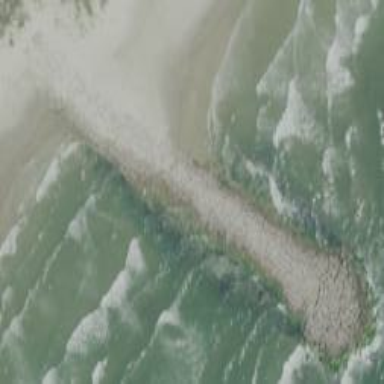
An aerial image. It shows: Breakwater structure.